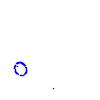
Particle: proton